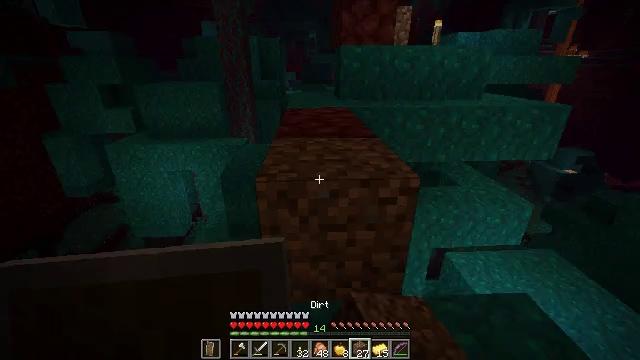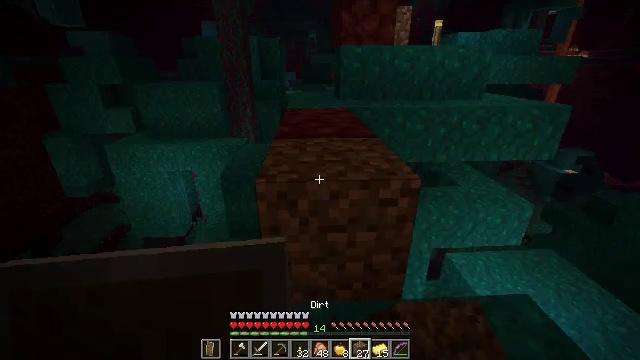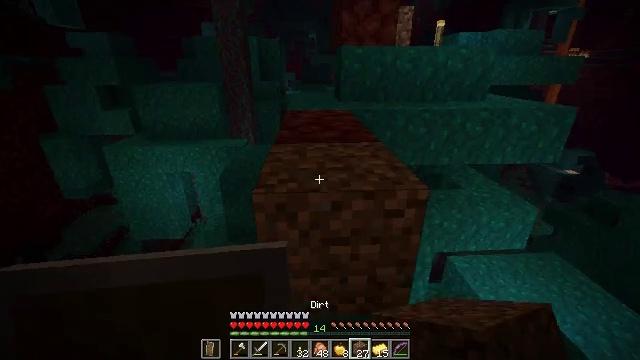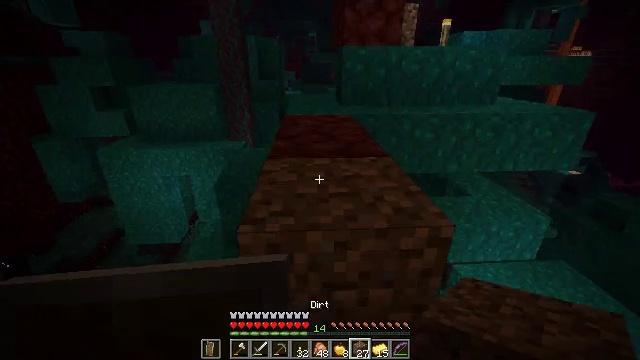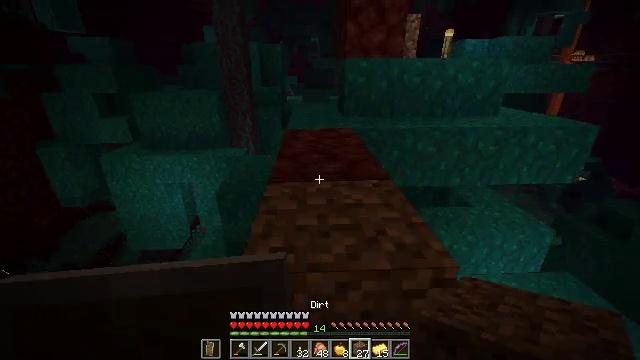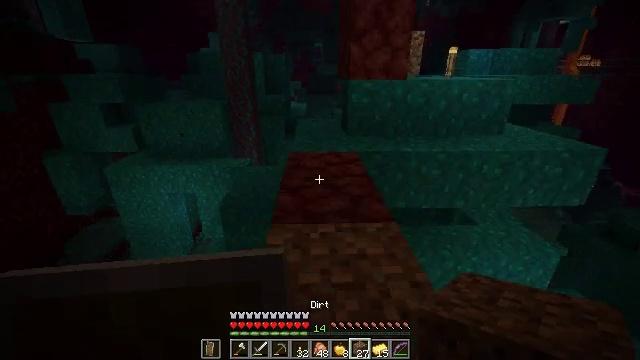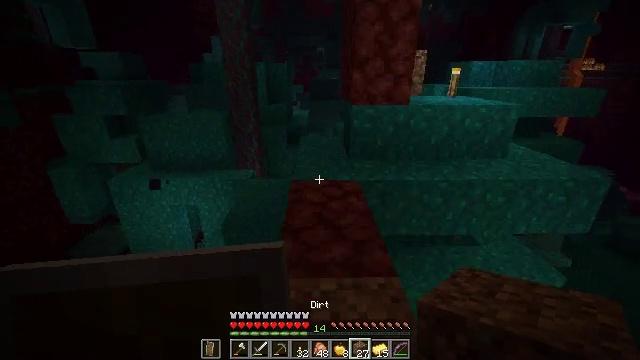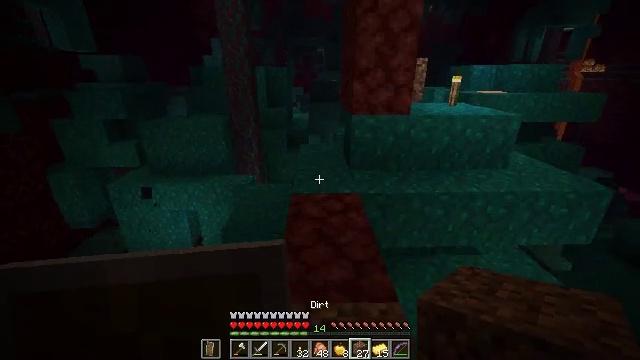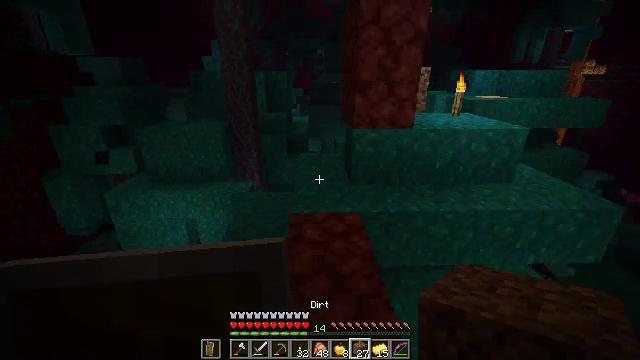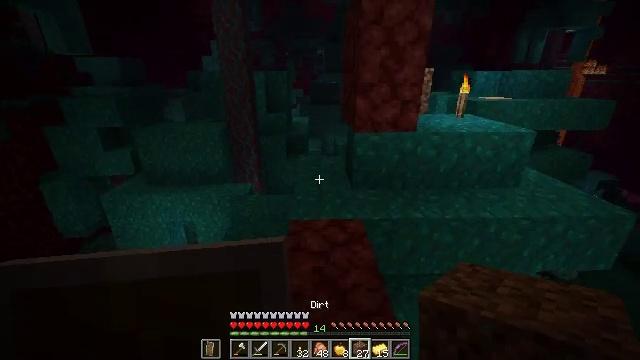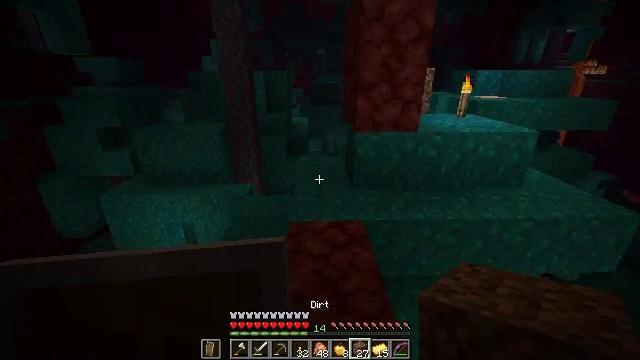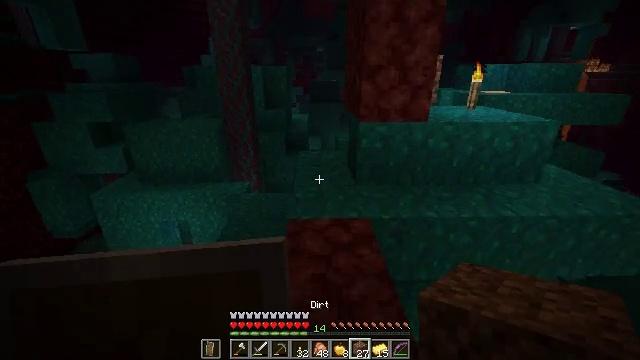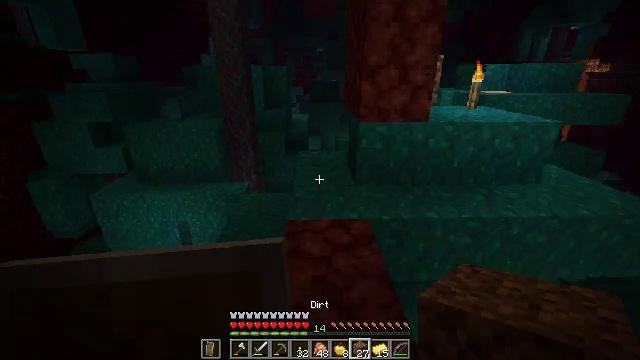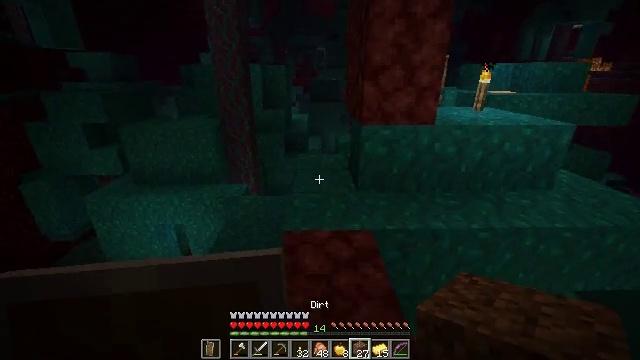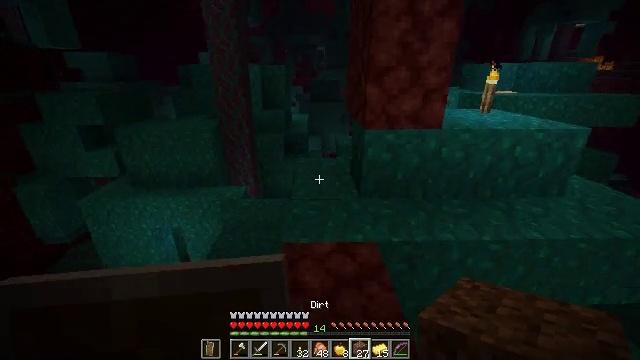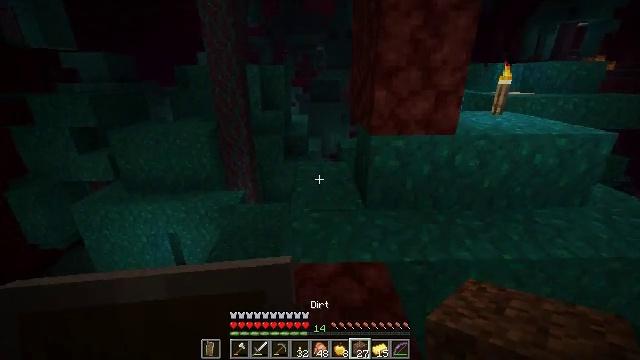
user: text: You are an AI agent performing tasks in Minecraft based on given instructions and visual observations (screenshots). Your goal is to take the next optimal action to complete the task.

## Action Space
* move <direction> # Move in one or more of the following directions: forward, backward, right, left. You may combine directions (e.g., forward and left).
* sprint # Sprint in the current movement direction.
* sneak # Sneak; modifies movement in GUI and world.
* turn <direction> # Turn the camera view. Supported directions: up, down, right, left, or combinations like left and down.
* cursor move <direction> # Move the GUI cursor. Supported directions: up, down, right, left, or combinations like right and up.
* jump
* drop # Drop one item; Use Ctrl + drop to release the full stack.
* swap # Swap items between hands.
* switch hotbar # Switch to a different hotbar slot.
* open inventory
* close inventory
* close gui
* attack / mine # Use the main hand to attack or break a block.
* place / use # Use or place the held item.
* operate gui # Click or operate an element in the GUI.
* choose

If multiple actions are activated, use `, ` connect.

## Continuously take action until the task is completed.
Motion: motion action
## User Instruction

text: Collect netherrack in the Nether.
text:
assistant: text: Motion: move forward
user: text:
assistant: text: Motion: move forward
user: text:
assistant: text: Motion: move forward
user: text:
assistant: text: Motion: move forward, jump
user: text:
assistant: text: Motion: move forward, jump
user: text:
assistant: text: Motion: move forward, jump
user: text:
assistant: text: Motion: move forward, jump
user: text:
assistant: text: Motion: move forward
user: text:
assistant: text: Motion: move forward
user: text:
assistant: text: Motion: move forward
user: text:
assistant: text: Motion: move forward
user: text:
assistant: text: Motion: move forward
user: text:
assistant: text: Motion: move forward
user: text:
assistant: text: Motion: move forward
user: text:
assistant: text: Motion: move forward
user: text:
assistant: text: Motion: move forward
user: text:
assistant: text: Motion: move forward, turn right and up
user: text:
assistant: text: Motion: move forward, turn right and up
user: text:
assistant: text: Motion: move forward, turn right
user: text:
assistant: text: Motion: move forward
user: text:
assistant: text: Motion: move forward, turn right
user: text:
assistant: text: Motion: move forward, turn right
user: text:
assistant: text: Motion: move forward, turn right and up
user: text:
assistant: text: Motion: move forward, turn right and up
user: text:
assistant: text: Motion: move forward, turn right
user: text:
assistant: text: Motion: move forward and move right
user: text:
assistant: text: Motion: move forward and move right
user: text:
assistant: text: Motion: move forward and move right
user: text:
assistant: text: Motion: move forward and move right
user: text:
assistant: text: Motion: move forward and move right, turn left